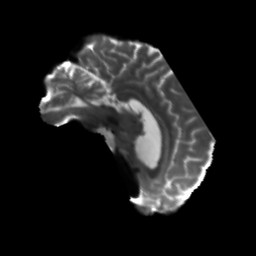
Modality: T2w
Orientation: sagittal
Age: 41
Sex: male
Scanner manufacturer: siemens
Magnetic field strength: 3 T
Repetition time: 5.47 s
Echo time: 0.0854 s